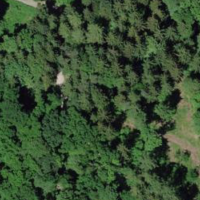
EUNIS habitat code: 44
Species observed at this site:
Lamium galeobdolon